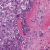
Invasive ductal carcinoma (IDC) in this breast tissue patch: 0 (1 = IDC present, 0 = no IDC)